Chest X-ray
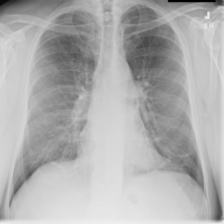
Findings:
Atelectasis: negative
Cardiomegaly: negative
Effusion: negative
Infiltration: negative
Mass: negative
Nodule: negative
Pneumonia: negative
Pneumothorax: negative
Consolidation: negative
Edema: negative
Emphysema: negative
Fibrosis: negative
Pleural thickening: negative
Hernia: negative